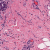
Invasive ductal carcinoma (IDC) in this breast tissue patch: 1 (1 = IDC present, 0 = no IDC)